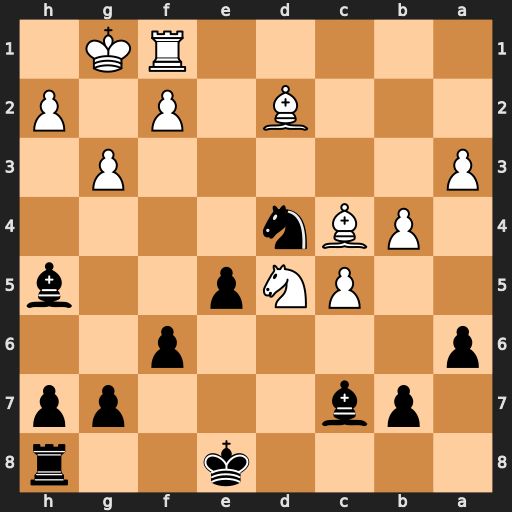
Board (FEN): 4k2r/1pb3pp/p4p2/2PNp2b/1PBn4/P5P1/3B1P1P/5RK1
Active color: b
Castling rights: k
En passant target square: -
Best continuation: Nf3+ Kg2 Nxd2